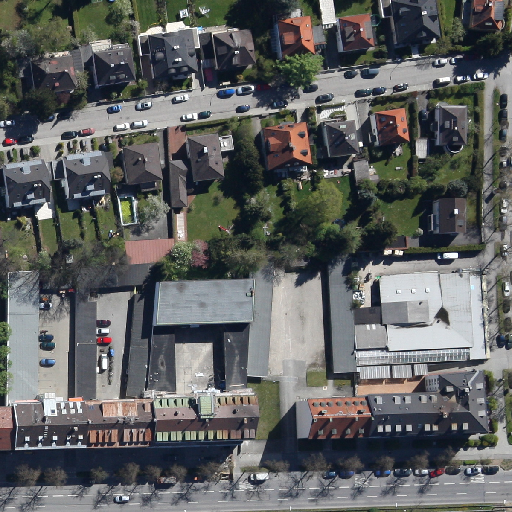
Referring expression: bikeway along with tree